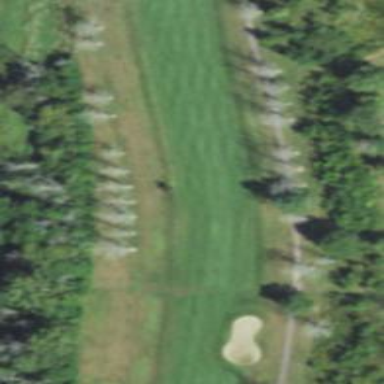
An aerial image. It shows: View of golf hole.